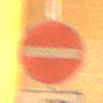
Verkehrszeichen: VerbotDerEinfahrt
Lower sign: MehrspurigeFahrzeugeFrei1
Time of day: Night
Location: Outdoor (Urban)
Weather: Clear
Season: NotSpecified
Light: Artificial